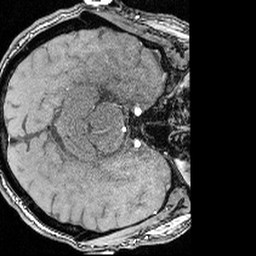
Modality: angio
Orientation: axial
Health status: ill
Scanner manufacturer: siemens
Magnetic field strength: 3 T
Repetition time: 0.022 s
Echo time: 0.00395 s